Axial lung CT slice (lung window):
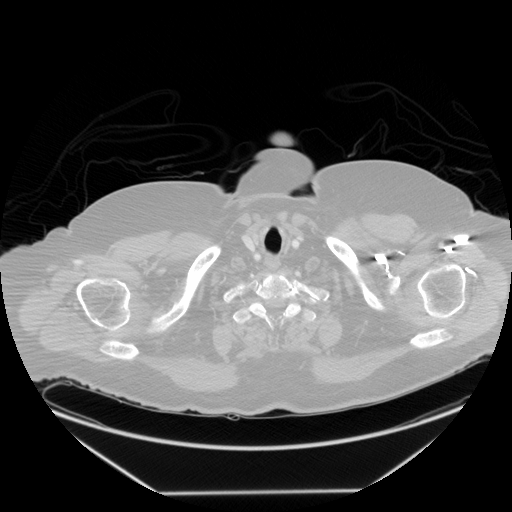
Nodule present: no